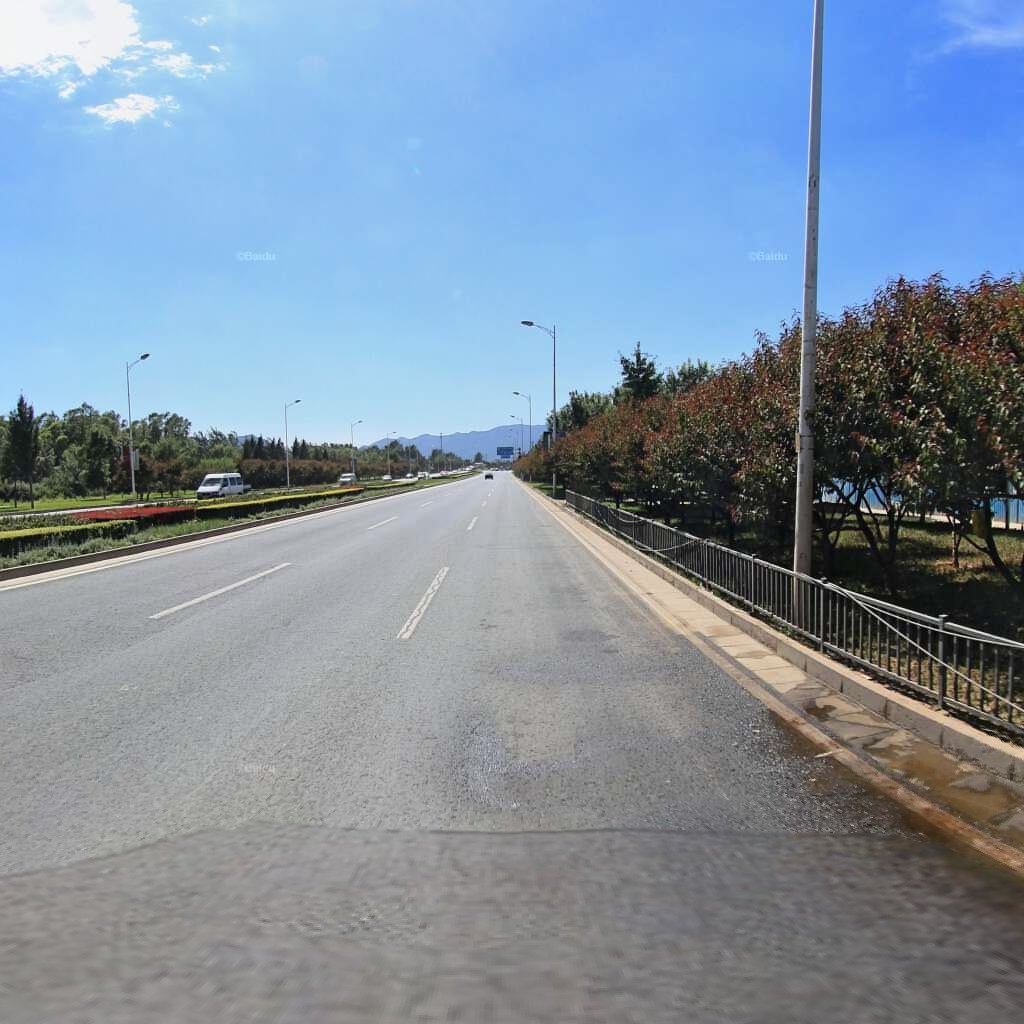
Region: Haidian
Road damage annotations: longitudinal patch